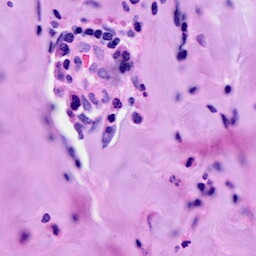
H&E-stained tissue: Breast